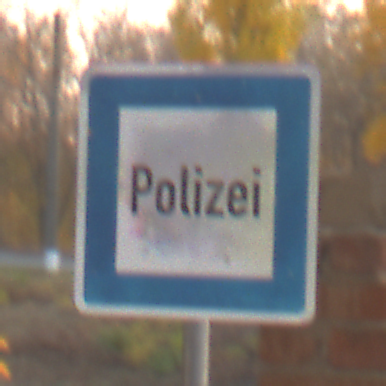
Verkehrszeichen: Polizei
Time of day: SunriseSunset
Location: Roofed (Suburban)
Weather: Clear
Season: NotSpecified
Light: Natural